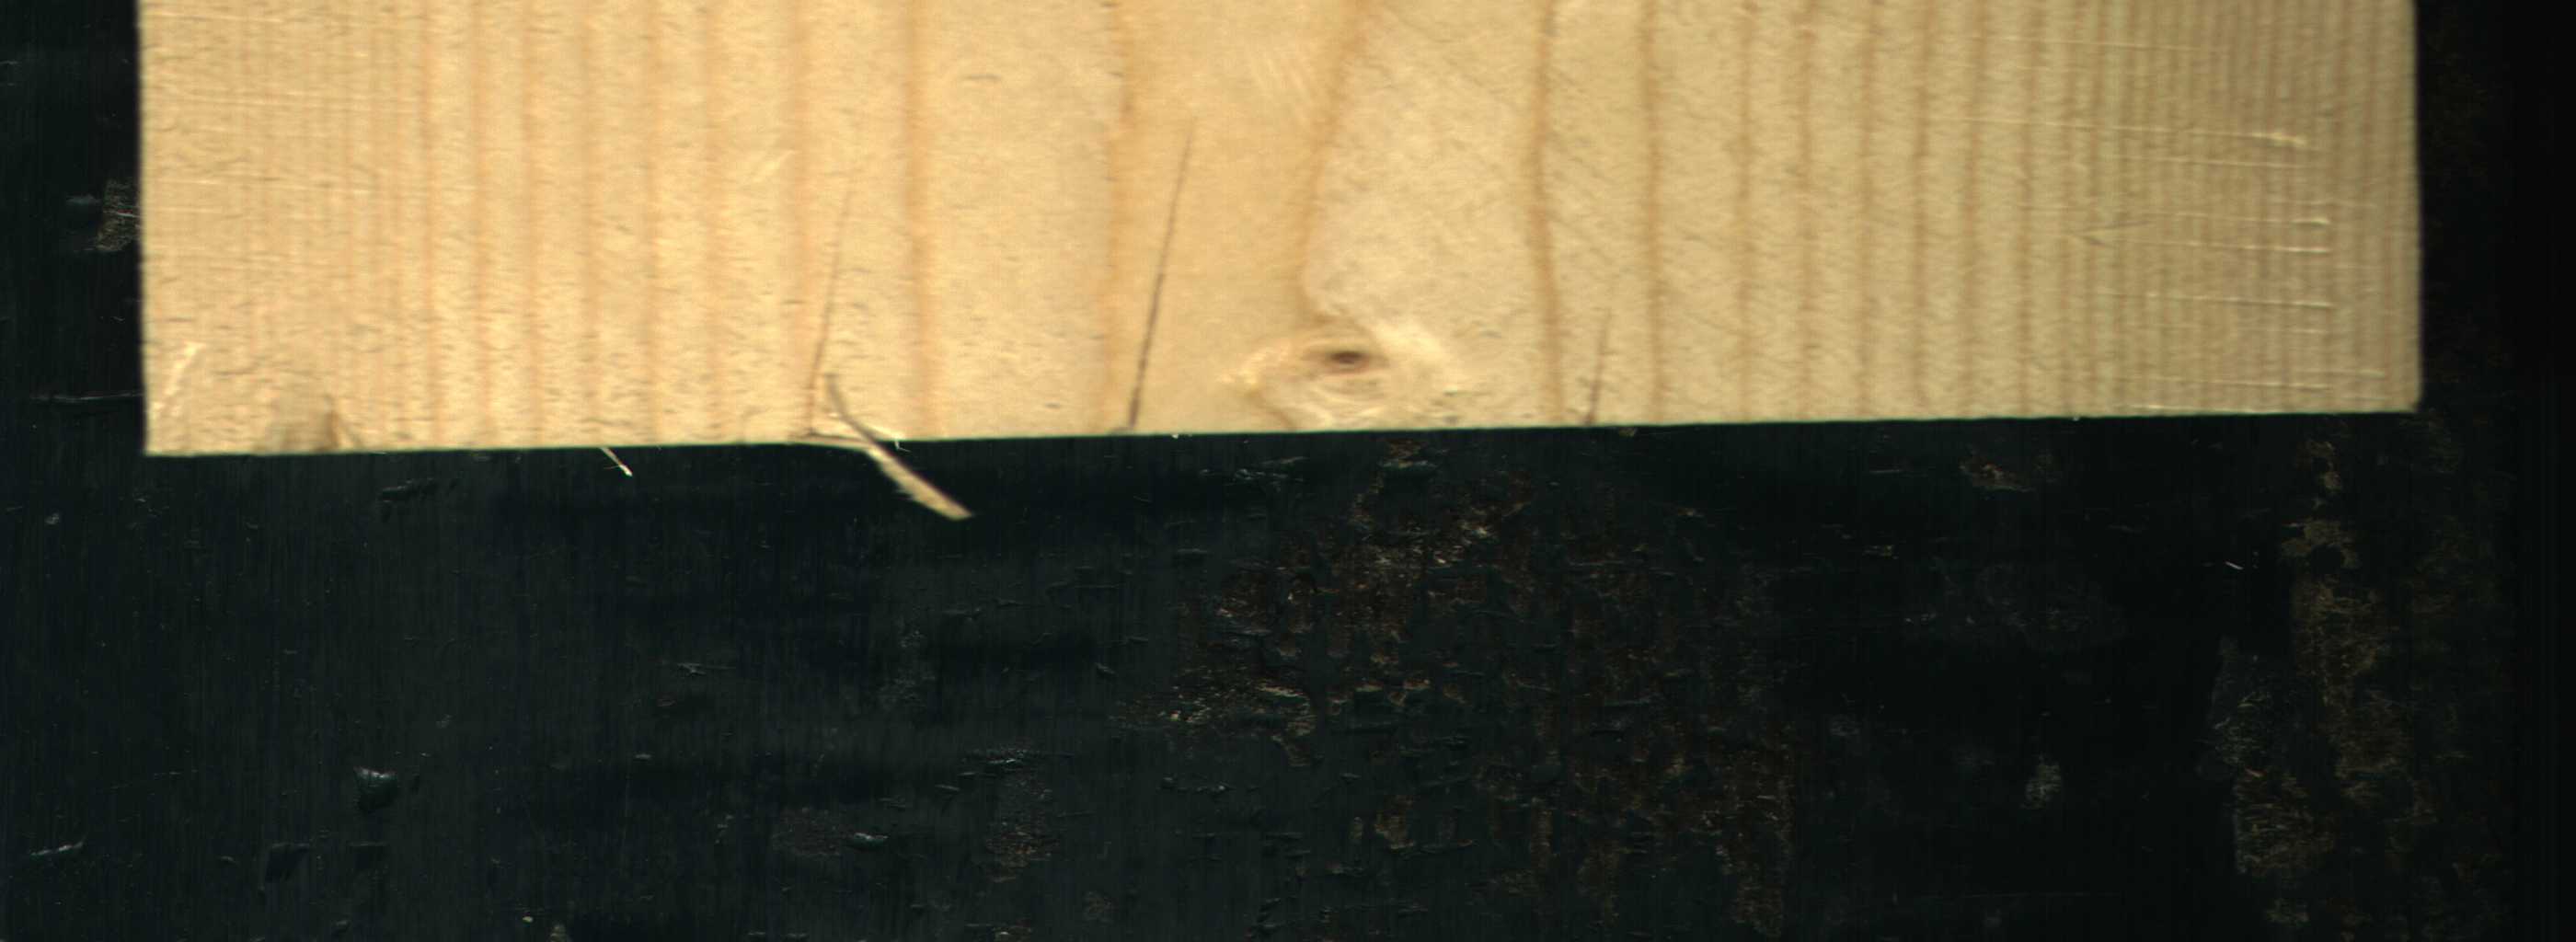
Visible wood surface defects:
Crack
Live_Knot